Question: I have an HTML table that contains a column named Attached Files. This column contains the name(s) of the attached documents. I want to be able to open these documents when they are clicked. But I cannot do this because the HTML table shows multiple file names in a single table cell. Here is how I get the file names from the PostgreSQL database.
'''
{{for (i,e) in enumerate(rows):}}
<tr>
<td>{{=T("%(value_5)s") % dict(value_5=e.attached_files)}}</td>
</tr>
'''
attached_files is the column name in my database. What I think I want to do is, separate/split the file names then apply HTML link using the href attribute.

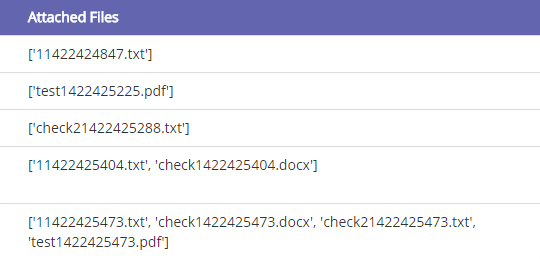
Answer: 'e.attached_files' is a list which you are rendering (representing) as a list. Add one more loop to iterate over this list and represent each file as a table data within a table row
'''
{{for (i,e) in enumerate(rows):}}
<tr>
{{for fname in e.attached_files:}}
<td>{{=T("%(value_5)s") % dict(value_5=fname)}}</td>
{{ pass }}
</tr>
'''
if you do not want it on separate columns, place the fields on seperate spans within a table data
'''
{{for (i,e) in enumerate(rows):}}
<tr><td>
{{for fname in e.attached_files:}}
<span>{{=T("%(value_5)s") % dict(value_5=fname)}}</span>
{{ pass }}
</td></tr>
'''